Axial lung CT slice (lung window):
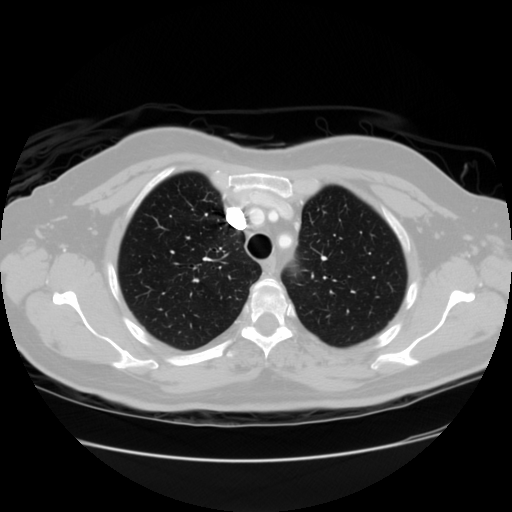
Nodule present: no